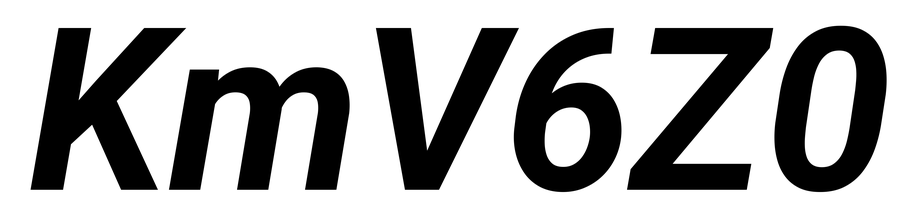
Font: Roboto-Italic_Bold_Italic